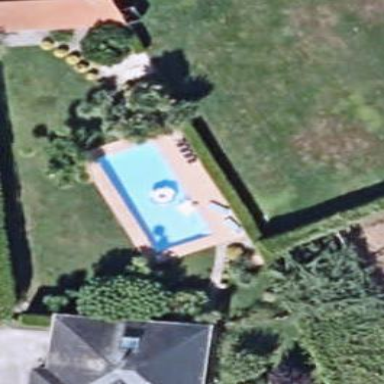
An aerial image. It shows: Swimming pool located in leisure land.